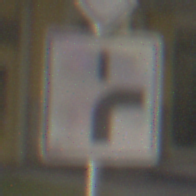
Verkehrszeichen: VerlaufVorfahrtsstrasse8
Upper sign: Vorfahrtsstrasse
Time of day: MorningAfternoon
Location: Outdoor (Urban)
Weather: PartlyCloudy
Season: NotSpecified
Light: Natural